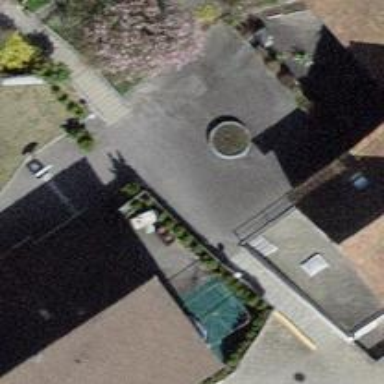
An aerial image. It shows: Restaurant.